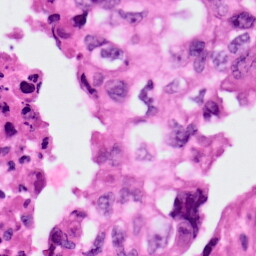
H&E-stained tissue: Lung